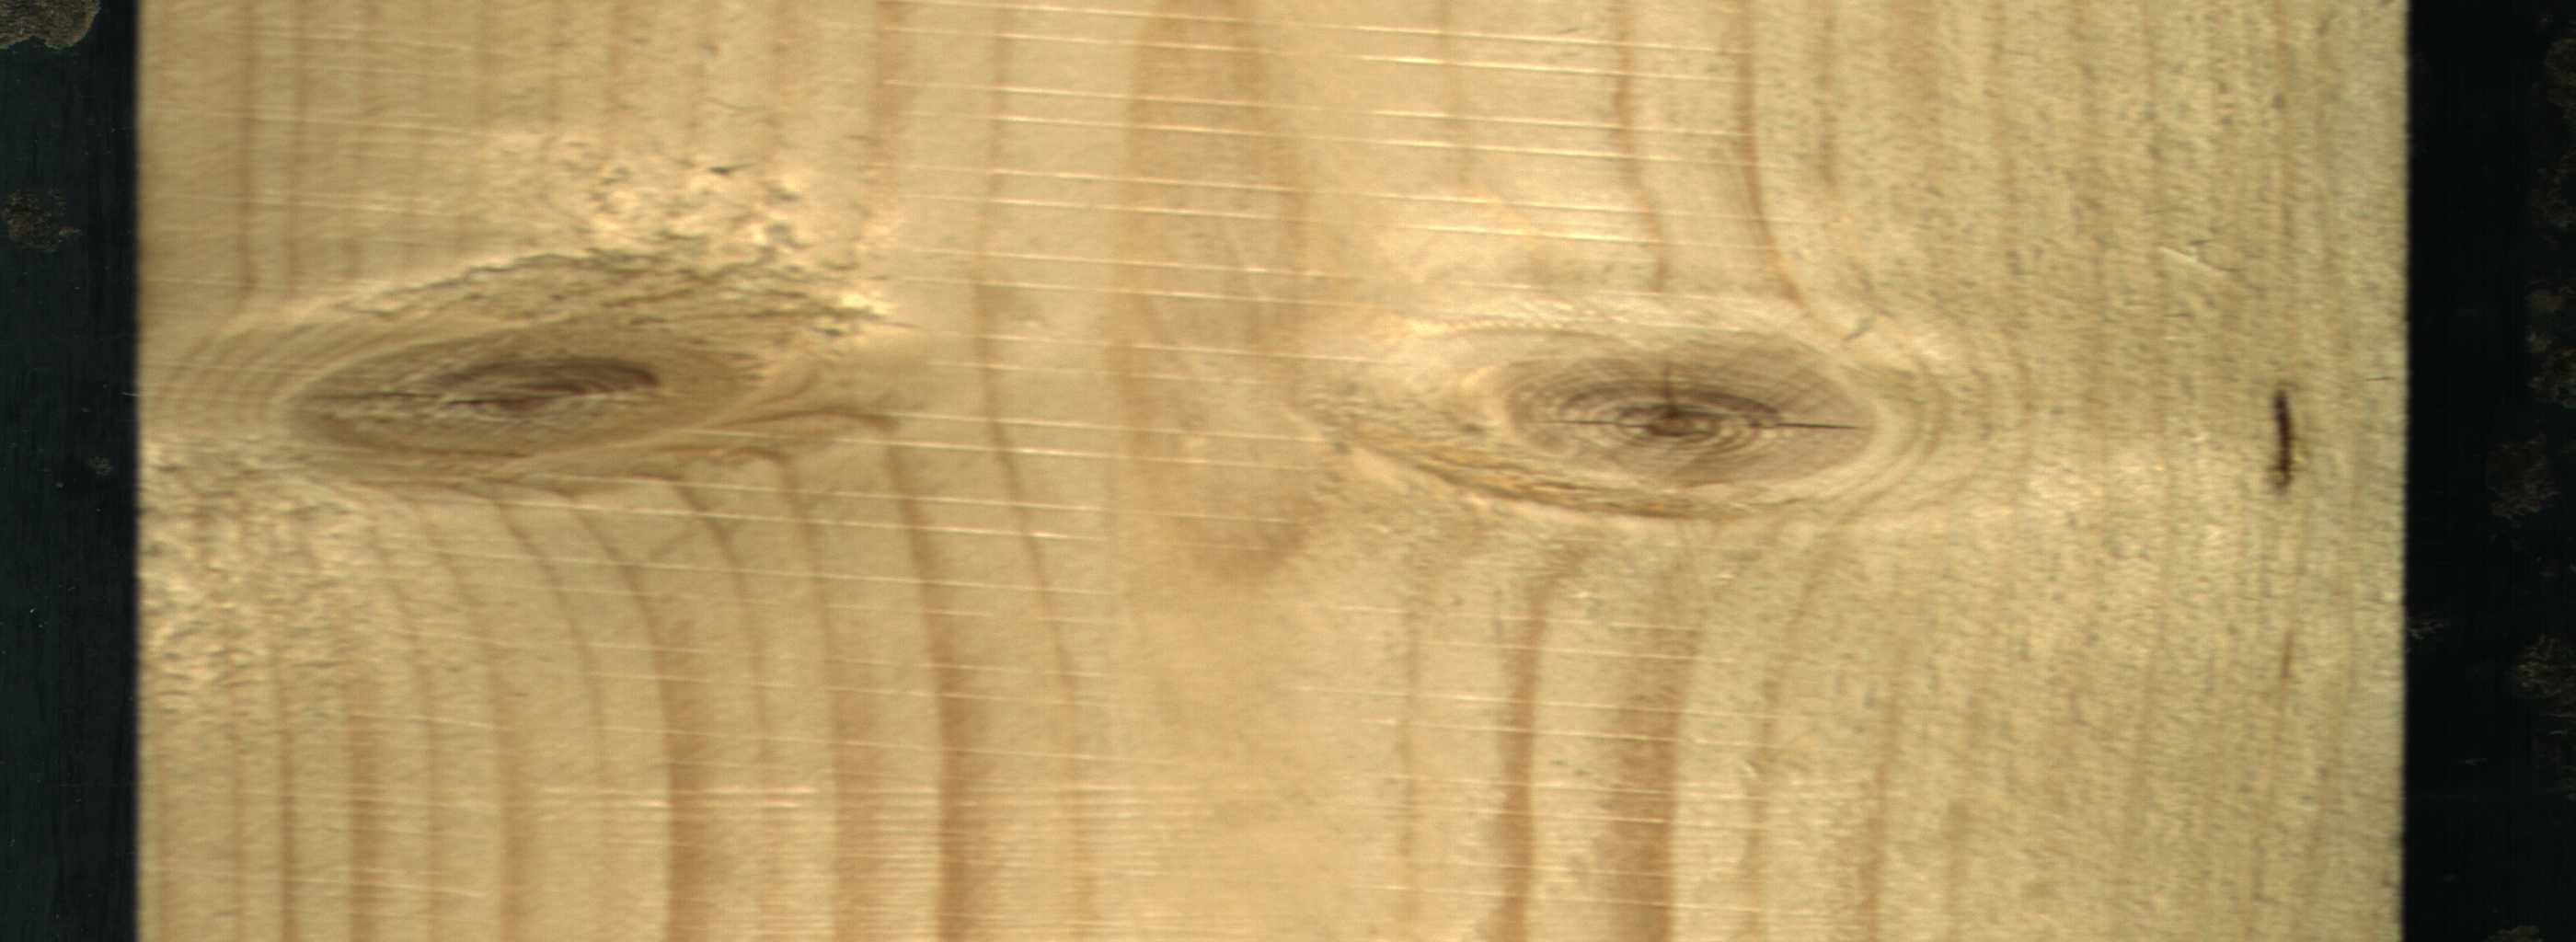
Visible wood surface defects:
resin
knot_with_crack
knot_with_crack